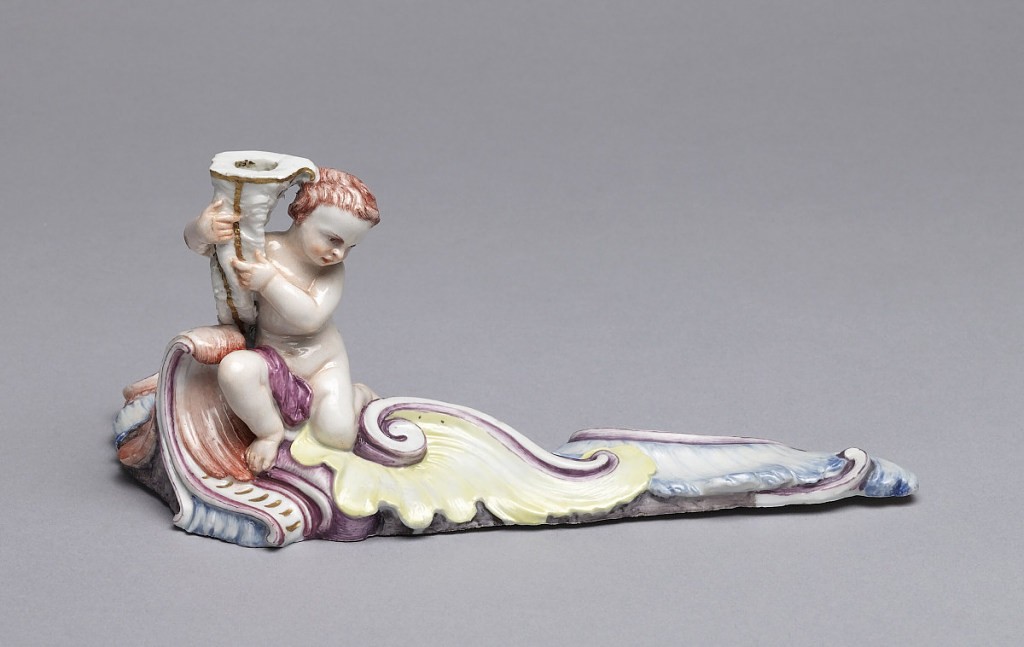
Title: Taperstick (One of Four)
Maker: Doccia Porcelain Factory, Italian, established 1735
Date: ca. 1750–1760
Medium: hard paste porcelain, vitreous enamel, gold
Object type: taperstick
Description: One of four tapersticks forming part of a table centerpiece modeled as flowing rococo scrollwork and shaded in tones of iron-red, puce, yellow, blue and green. A partially draped figure holds a taperstick in the form of an elongated white cornucopia banded in gilding.